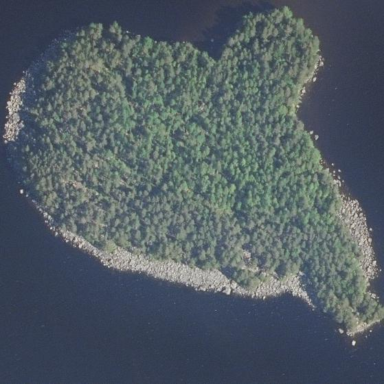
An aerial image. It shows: Island covered with woodland.